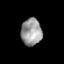
Tissue: prostate
Cell type: Myeloid cells
Senescence score: 0.7111
Nuclear area (px): 551
Mean DAPI intensity: 154.016